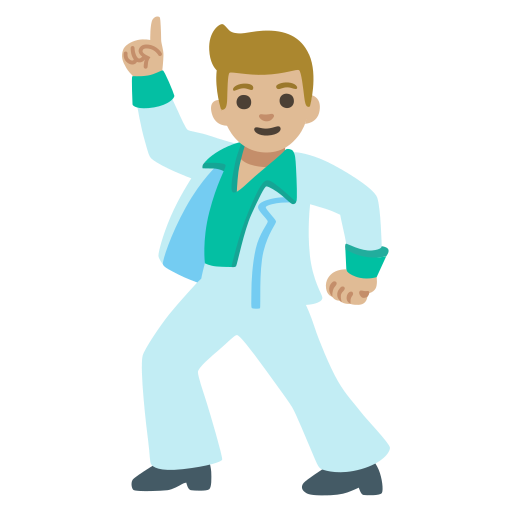
Emoji: 🕺🏼